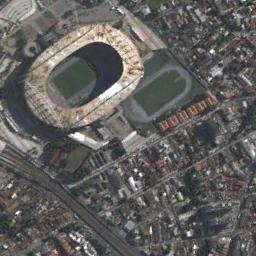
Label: stadium